Breast ultrasound image
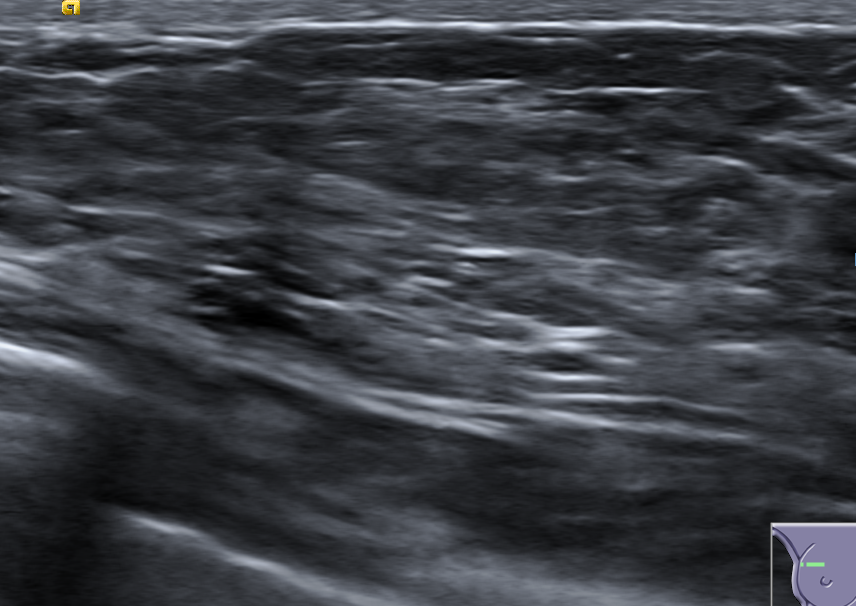
Diagnosis: normal